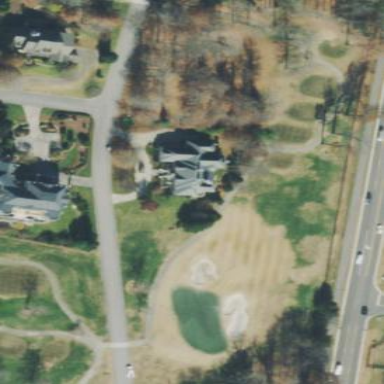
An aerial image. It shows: Grassy area designated as golf fairway.